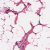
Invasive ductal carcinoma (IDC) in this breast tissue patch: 1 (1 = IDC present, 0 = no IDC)